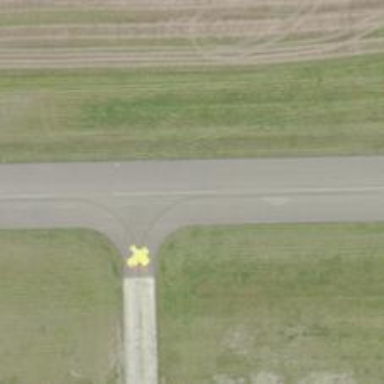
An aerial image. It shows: View of taxiway at the airport.